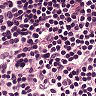
Metastatic tissue present: no